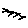
Label: bird